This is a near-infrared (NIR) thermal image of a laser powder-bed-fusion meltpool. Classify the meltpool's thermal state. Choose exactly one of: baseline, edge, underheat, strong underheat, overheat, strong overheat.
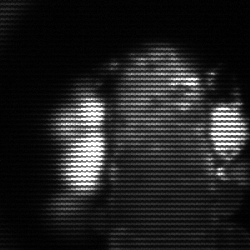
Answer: strong underheat